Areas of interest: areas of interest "Medical"
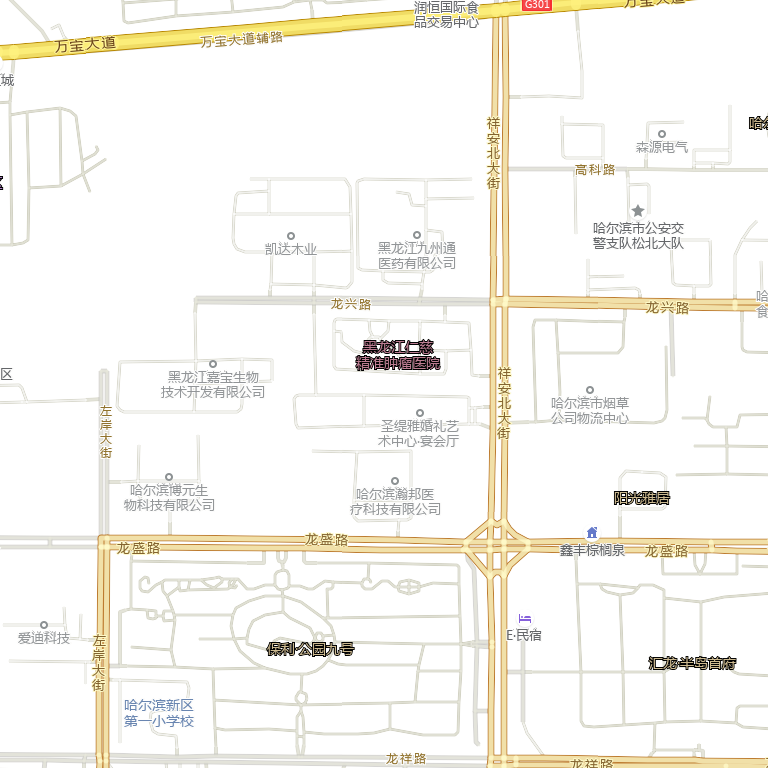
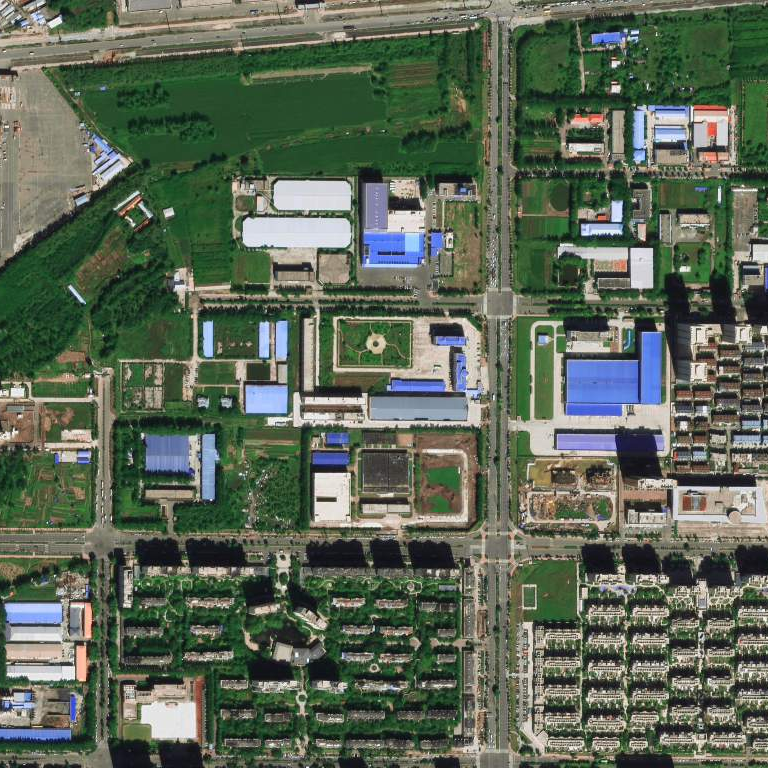